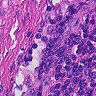
Metastatic tissue present: no